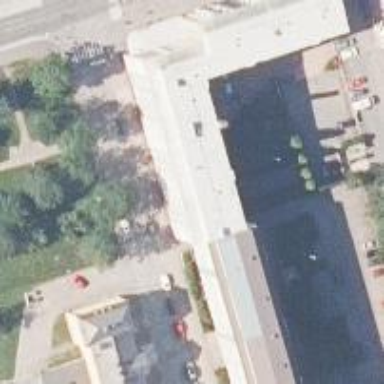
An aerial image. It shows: Driveway that serves as building passage under tunnel.